【题型】解答题　【知识点】平面几何　【难度】hard
已知，在平行四边形 \(ABCD\) 中，\(AD \perp AC\)，\(AD = AC\)，点 \(E\) 在射线 \(BA\) 上，直线 \(DE\) 与直线 \(AC\) 交于点 \(G\)，\(CH \perp DE\) 于 \(H\)，\(CH\) 的延长线与直线 \(AB\) 交于点 \(F\)。

(1) 如图，当点 \(E\) 在线段 \(AB\) 上时，

$^{\textcircled{1}}$ 如果 \(\angle EDA = 30^\circ\)，\(CG = 2\)，求 \(DG\) 的长；

$^{\textcircled{2}}$ 连接 \(FG\)，求证：\(DG = CF + FG\)；

(2) 如果 \(HG = HF\)，\(FG = \sqrt{2}\)，求 \(DG\) 的长。
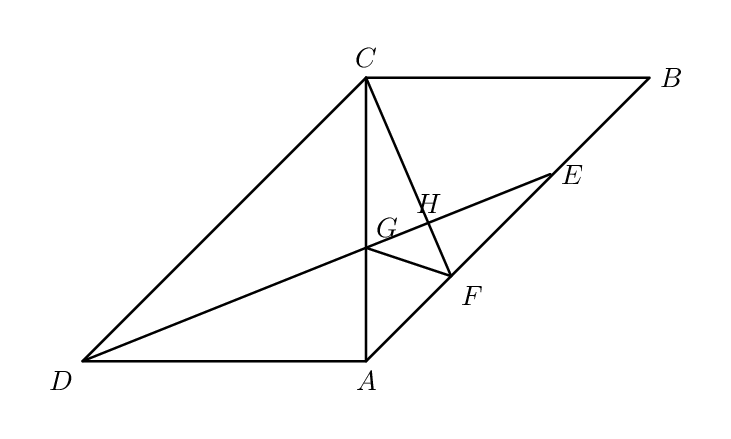
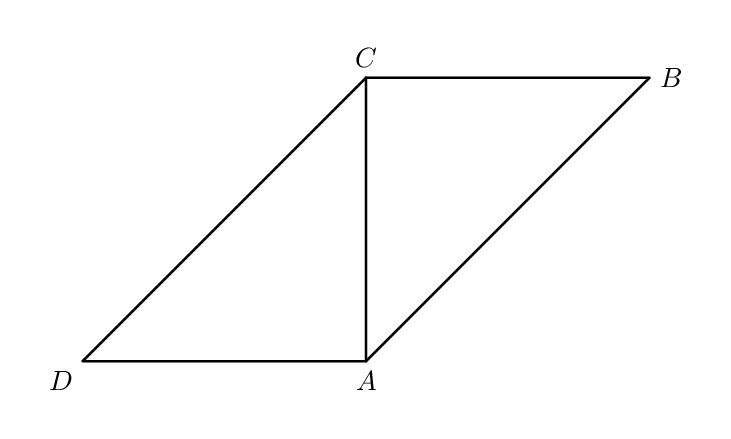
【解答】
【详解】
（1）$^{\textcircled{1}}$ 解：过点 $G$ 作 $GN \perp CD$，垂足为 $N$，在 $DN$ 上取点 $M$，使 $DM=GM$，如图所示：

$\because AD \perp AC$，$AD=AC$，

$\therefore \triangle ACD$ 是等腰直角三角形，

$\therefore \angle ADC = \angle ACD = 45^\circ$。

$\because \angle CNG = 90^\circ$，

$\therefore \triangle GCN$ 是等腰直角三角形，

$\therefore CN = NG$。

$\because CG = 2$，

$\therefore \sqrt{CN^2 + NG^2} = CG$，

$\therefore GN = CN = \sqrt{2}$。

$\because \angle EDA = 30^\circ$，

$\therefore \angle MDG = 45^\circ - 30^\circ = 15^\circ$。

$\because DM = GM$，

$\therefore \angle MGD = \angle MDG = 15^\circ$，

$\therefore \angle GMN = \angle MDG + \angle MGD = 30^\circ$。

$\because \angle MNG = 90^\circ$，

$\therefore DM = MG = 2NG = 2\sqrt{2}$，

$\therefore MN = \sqrt{MG^2 - NG^2} = \sqrt{6}$，

$\therefore DN = DM + MN = 2\sqrt{2} + \sqrt{6}$，

$\therefore DG = \sqrt{NG^2 + DN^2}$

$= \sqrt{(\sqrt{2})^2 + (2\sqrt{2} + \sqrt{6})^2}$\\
$= \sqrt{2 + 8 + 6 + 4\sqrt{12}}$\\
$= \sqrt{16 + 8\sqrt{3}}$\\
$= \sqrt{4(4 + 2\sqrt{3})}$\\
$= \sqrt{4(1 + \sqrt{3})^2}$\\
$= 2(1 + \sqrt{3})$\\
$= 2 + 2\sqrt{3}$。

$^{\textcircled{2}}$ 如图 1 中，延长 $CF$ 交 $DA$ 的延长线于 $T$，连接 $FG$。

$\because CH \perp DE$，

$\therefore \angle CHD = 90^\circ$。

$\because \angle CHG = \angle DAG = 90^\circ$，$\angle CGH = \angle AGD$，\\
$\therefore \angle GCH = \angle GDA$。

$\because \angle DAG = \angle CAT = 90^\circ$，$AD = AC$，\\
$\therefore \triangle DAG \cong \triangle CAT \ (\text{ASA})$，\\
$\therefore DG = CT$，\\
$\therefore AG = AT$。

$\because$ 四边形 $ABCD$ 是平行四边形，\\
$\therefore AD = BC$，\\
$\therefore AD \parallel BC$，\\
$\therefore \angle ACB = \angle CAD = 90^\circ$。

$\because AD = AC$，\\
$\therefore AC = BC$，\\
$\therefore \angle CAB = 45^\circ$。

$\because \angle CAT = 90^\circ$，\\
$\therefore \angle GAF = \angle TAF = 45^\circ$。

$\because AF = AF$，\\
$\therefore \triangle GAF \cong \triangle TAF \ (\text{SAS})$，\\
$\therefore GF = TF$，\\
$\therefore DG = CT = CF + TF = CF + FG$。

（2）解：当点 $E$ 在线段 $AB$ 上时，

$\because HG = HF$，$FG = \sqrt{2}$，$CH \perp DE$，\\
$\therefore GH = HF = 1$。

$\because AD \perp AC$，$AD = AC$，\\
$\therefore \angle CFG = \angle EGF = \angle DCA = 45^\circ$，\\
$\therefore \angle DCA + \angle ACF = \angle CFG + \angle ACF$，\\
$\therefore \angle DCT = \angle AGF$。

同理（1）$^{\textcircled{2}}$ 得 $\angle ATC = \angle AGF$，$FG = FT = \sqrt{2}$，$DG = CF + GF = CF + FT$，

$\therefore \angle ATC = \angle DCT$，\\
$\therefore \triangle CDT$ 是等腰三角形，\\
$\therefore CH = HT = 1 + \sqrt{2}$，\\
$\therefore DG = CT = 2 + 2\sqrt{2}$。

当点 $E$ 在射线 $BA$ 上时，

同理得：$\triangle ACT \cong \triangle ADG$，\\
$\therefore \angle ATC = \angle AGE$，\\
$\therefore AT = AG$。

$\because \angle CAB = 180^\circ - \angle ADC - \angle DAC = 45^\circ$，\\
$\therefore \angle CAE = 45^\circ$，\\
$\therefore \angle DAE = 45^\circ$。

$\because AF = AF$，\\
$\therefore \triangle ATF \cong \triangle AGF \ (\text{SAS})$，\\
$\therefore \angle AFT = \angle AFG$。

$\because \angle AED = \angle GEF$，$\angle DAE = \angle HGF = 45^\circ$，\\
$\therefore \angle AFG = \angle ADE = \angle AFT$。

$\because CD \parallel BF$，\\
$\therefore \angle AFT = \angle DCT$，\\
$\therefore \angle ADE = \angle DCT$，\\
$\therefore \angle AGE = \angle ATC = \angle ADC + \angle DCT = \angle ADC + \angle ADE = \angle CDG$，\\
$\therefore \triangle CDG$ 是等腰三角形。

$\because CF \perp DG$，\\
$\therefore DH = HG = 1$，\\
$\therefore DG = DH + HG = 2$。

综上，$DG$ 长为 $2$ 或 $2 + 2\sqrt{2}$。
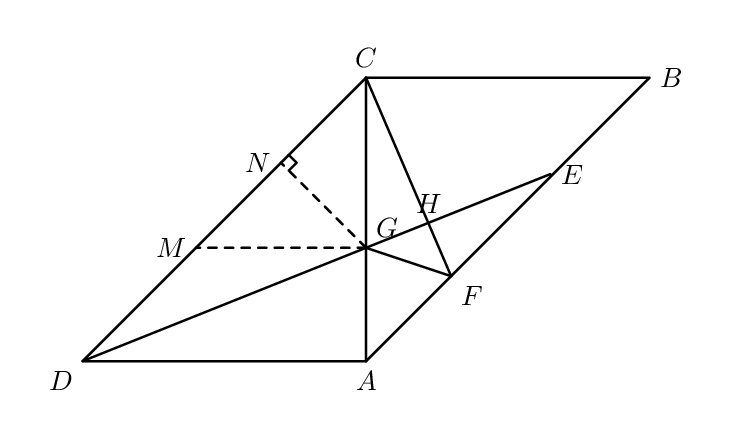
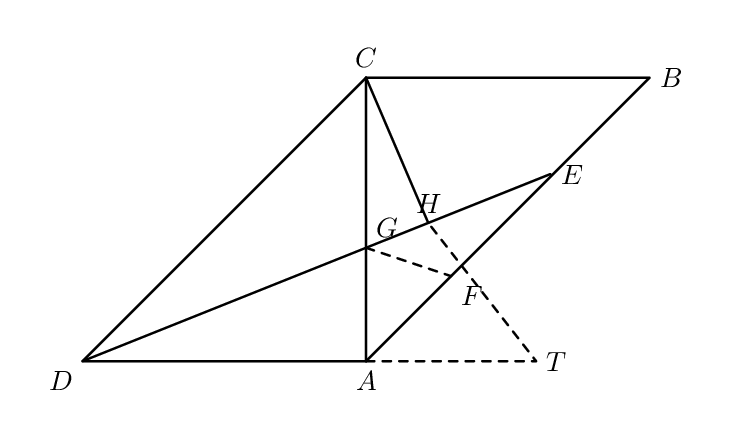
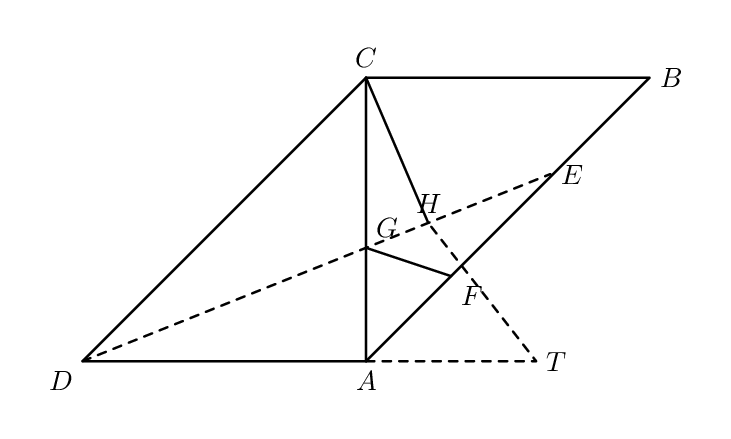
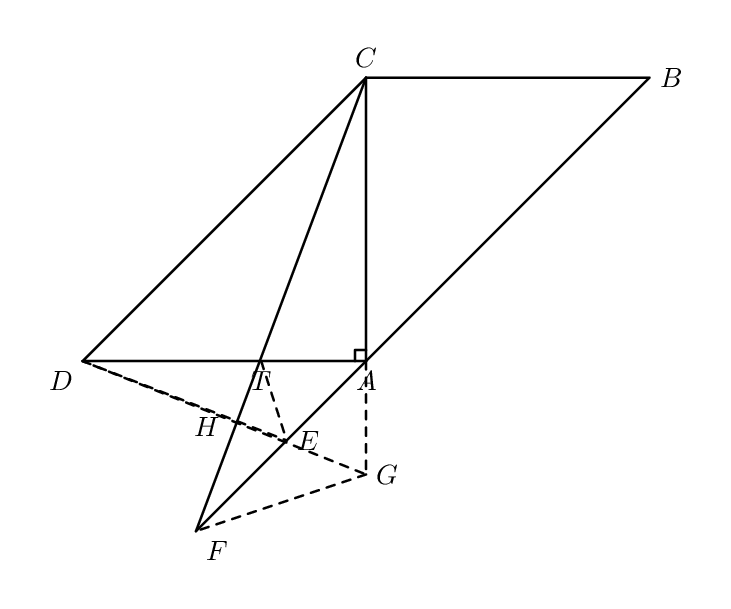